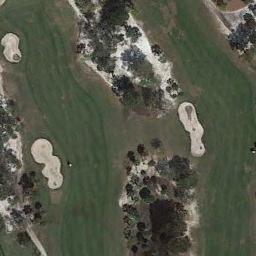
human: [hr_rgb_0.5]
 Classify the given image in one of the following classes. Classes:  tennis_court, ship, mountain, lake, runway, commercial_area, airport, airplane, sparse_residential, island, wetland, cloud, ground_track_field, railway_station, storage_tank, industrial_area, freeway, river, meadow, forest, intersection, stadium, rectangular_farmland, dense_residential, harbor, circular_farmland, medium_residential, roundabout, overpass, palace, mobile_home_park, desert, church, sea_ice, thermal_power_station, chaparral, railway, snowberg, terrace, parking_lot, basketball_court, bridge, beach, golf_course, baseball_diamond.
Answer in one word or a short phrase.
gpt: golf_course